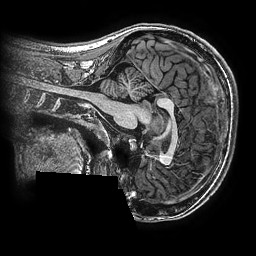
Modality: T1w
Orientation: sagittal
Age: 22
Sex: female
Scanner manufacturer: ge
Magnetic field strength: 3 T
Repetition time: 0.00766 s
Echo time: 0.003476 s